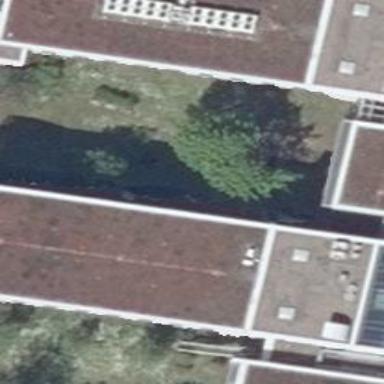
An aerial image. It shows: Part of building.